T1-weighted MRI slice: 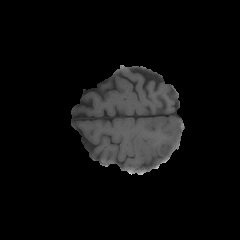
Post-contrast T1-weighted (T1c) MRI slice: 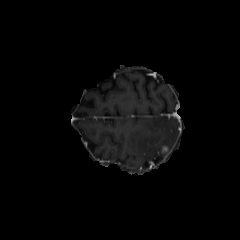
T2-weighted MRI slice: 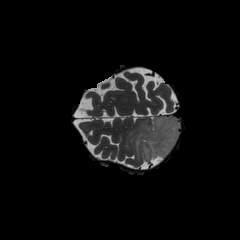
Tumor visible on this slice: yes